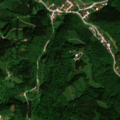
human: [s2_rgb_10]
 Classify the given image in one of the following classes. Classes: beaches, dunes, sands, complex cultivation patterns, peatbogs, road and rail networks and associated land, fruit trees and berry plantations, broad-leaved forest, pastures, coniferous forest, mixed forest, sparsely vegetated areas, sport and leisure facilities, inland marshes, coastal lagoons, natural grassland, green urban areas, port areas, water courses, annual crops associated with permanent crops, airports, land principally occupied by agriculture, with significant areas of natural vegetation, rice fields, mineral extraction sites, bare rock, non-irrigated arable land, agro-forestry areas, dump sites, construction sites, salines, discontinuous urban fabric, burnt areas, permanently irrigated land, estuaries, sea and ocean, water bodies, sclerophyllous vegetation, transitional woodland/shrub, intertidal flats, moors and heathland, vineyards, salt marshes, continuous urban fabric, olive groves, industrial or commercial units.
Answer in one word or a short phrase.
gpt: discontinuous urban fabric, pastures, broad-leaved forest, mixed forest